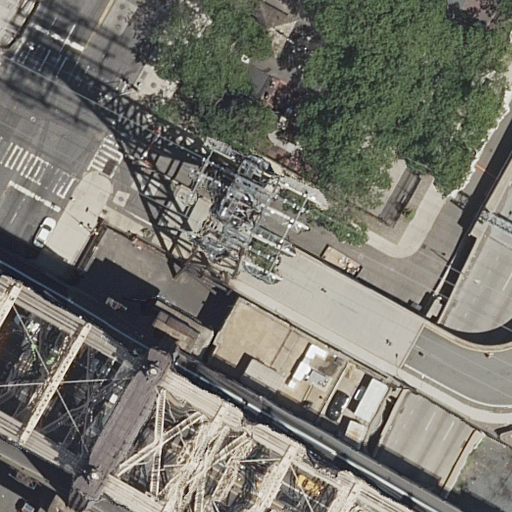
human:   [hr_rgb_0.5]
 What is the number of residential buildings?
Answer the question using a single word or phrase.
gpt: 0

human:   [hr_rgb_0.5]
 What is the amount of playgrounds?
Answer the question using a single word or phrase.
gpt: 1

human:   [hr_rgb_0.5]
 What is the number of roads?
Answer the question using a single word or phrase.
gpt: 26

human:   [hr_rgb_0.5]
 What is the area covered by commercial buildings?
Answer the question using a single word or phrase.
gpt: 0m2

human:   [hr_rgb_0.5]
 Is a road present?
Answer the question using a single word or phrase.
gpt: yes

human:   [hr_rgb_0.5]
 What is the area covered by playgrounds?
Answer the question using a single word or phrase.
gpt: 178m2

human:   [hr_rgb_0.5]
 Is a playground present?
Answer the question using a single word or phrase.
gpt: yes

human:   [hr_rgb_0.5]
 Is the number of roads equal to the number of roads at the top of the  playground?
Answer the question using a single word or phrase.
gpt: no

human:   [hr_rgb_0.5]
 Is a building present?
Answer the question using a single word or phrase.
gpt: no

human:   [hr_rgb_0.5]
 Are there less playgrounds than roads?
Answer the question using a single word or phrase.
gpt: yes

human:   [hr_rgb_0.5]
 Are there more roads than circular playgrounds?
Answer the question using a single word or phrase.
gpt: yes

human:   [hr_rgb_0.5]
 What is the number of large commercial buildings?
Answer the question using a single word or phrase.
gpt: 0

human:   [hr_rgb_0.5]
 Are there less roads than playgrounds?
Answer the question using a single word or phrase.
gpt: no

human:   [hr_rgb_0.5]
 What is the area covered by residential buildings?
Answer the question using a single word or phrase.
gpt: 0m2

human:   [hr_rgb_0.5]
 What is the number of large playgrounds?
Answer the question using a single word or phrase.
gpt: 0

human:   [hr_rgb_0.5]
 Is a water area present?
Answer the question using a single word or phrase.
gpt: no

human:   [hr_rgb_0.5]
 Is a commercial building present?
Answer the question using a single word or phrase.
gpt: no

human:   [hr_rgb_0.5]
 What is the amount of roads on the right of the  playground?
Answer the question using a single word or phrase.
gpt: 0

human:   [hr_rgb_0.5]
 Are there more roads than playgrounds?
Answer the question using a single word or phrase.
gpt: yes

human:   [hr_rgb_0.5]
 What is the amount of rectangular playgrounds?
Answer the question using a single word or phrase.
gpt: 1

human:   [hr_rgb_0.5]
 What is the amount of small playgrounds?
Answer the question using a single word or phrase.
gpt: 0

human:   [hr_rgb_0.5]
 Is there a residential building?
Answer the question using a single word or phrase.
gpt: no

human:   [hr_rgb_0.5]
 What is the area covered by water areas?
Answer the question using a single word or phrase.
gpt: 0m2

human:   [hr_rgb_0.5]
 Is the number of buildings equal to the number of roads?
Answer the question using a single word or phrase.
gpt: no

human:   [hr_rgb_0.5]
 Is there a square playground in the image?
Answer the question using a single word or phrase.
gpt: no

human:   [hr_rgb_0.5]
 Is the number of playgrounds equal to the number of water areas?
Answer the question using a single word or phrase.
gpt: no

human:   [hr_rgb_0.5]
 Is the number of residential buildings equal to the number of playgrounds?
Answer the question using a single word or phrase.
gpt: no

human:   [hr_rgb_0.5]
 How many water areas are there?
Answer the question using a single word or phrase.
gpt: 0

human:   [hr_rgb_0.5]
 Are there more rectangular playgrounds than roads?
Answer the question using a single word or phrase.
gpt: no

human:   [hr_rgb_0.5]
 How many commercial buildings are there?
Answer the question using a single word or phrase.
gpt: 0

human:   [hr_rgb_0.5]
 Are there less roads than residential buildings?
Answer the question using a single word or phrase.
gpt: no

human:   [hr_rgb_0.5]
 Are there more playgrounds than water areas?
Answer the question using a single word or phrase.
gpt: yes

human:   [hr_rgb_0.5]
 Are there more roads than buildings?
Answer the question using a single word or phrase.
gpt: yes

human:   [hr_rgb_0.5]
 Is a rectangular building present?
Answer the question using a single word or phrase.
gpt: no

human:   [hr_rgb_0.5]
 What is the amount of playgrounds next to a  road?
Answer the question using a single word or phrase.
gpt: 1

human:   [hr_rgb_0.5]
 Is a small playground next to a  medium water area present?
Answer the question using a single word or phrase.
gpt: no

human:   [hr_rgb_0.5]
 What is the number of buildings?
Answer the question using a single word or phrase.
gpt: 0

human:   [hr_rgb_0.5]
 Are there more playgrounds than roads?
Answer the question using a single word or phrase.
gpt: no

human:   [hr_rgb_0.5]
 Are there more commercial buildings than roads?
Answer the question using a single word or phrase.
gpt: no

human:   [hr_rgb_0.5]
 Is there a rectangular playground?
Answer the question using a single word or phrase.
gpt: yes

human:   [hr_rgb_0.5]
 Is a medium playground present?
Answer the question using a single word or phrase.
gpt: yes

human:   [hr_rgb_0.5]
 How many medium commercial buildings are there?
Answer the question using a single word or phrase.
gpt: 0

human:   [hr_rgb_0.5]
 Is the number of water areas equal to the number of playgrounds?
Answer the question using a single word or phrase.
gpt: no

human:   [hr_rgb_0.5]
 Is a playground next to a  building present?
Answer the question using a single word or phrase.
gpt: no

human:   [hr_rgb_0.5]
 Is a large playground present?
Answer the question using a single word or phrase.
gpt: no

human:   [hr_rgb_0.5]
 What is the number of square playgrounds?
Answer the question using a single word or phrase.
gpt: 0

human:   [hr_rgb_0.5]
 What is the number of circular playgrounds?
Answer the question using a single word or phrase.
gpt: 0

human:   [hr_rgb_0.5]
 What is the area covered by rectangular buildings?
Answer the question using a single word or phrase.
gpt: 0m2

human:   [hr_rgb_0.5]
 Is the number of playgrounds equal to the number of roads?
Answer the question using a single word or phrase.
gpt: no

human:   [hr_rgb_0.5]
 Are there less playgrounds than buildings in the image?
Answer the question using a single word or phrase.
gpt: no

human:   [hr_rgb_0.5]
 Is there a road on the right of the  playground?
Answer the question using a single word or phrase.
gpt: no

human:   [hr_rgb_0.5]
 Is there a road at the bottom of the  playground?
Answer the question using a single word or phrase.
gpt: yes

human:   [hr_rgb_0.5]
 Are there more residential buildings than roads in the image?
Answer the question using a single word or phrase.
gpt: no

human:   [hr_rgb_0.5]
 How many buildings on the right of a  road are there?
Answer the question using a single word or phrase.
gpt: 0

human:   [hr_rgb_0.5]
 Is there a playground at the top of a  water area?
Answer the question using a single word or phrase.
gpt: no

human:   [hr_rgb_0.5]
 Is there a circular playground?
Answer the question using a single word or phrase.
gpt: no

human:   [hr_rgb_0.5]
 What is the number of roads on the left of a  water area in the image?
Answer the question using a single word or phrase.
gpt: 0

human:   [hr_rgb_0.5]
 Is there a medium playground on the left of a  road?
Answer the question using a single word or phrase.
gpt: no

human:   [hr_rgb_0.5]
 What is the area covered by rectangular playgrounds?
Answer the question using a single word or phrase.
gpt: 178m2

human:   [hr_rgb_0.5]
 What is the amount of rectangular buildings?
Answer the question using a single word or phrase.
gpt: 0

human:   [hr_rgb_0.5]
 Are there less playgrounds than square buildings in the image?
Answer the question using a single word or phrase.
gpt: no

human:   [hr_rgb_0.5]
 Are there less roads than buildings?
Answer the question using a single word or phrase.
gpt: no

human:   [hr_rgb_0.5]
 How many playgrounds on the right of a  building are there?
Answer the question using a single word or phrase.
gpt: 0

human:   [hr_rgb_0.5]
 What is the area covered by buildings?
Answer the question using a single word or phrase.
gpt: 0m2